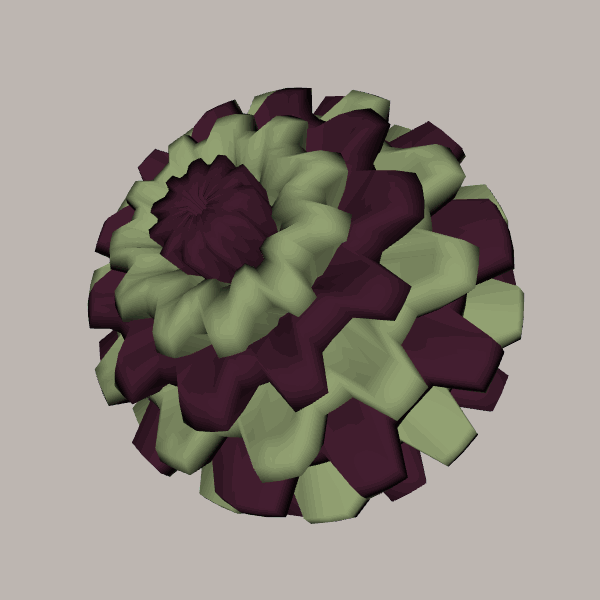
Background: light